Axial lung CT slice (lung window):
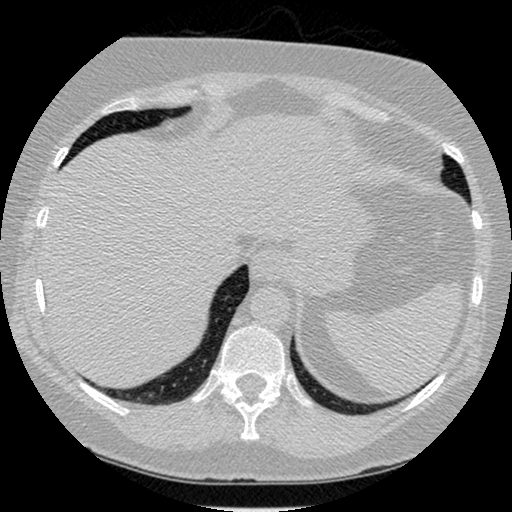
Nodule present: no